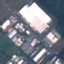
Label: Industrial